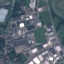
Land use / land cover: Industrial